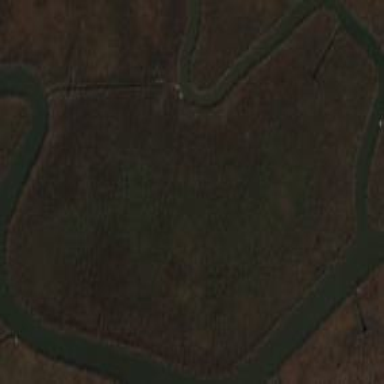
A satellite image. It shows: Swampy wetland area.